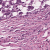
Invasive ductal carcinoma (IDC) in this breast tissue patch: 1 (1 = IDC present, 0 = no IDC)